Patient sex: M
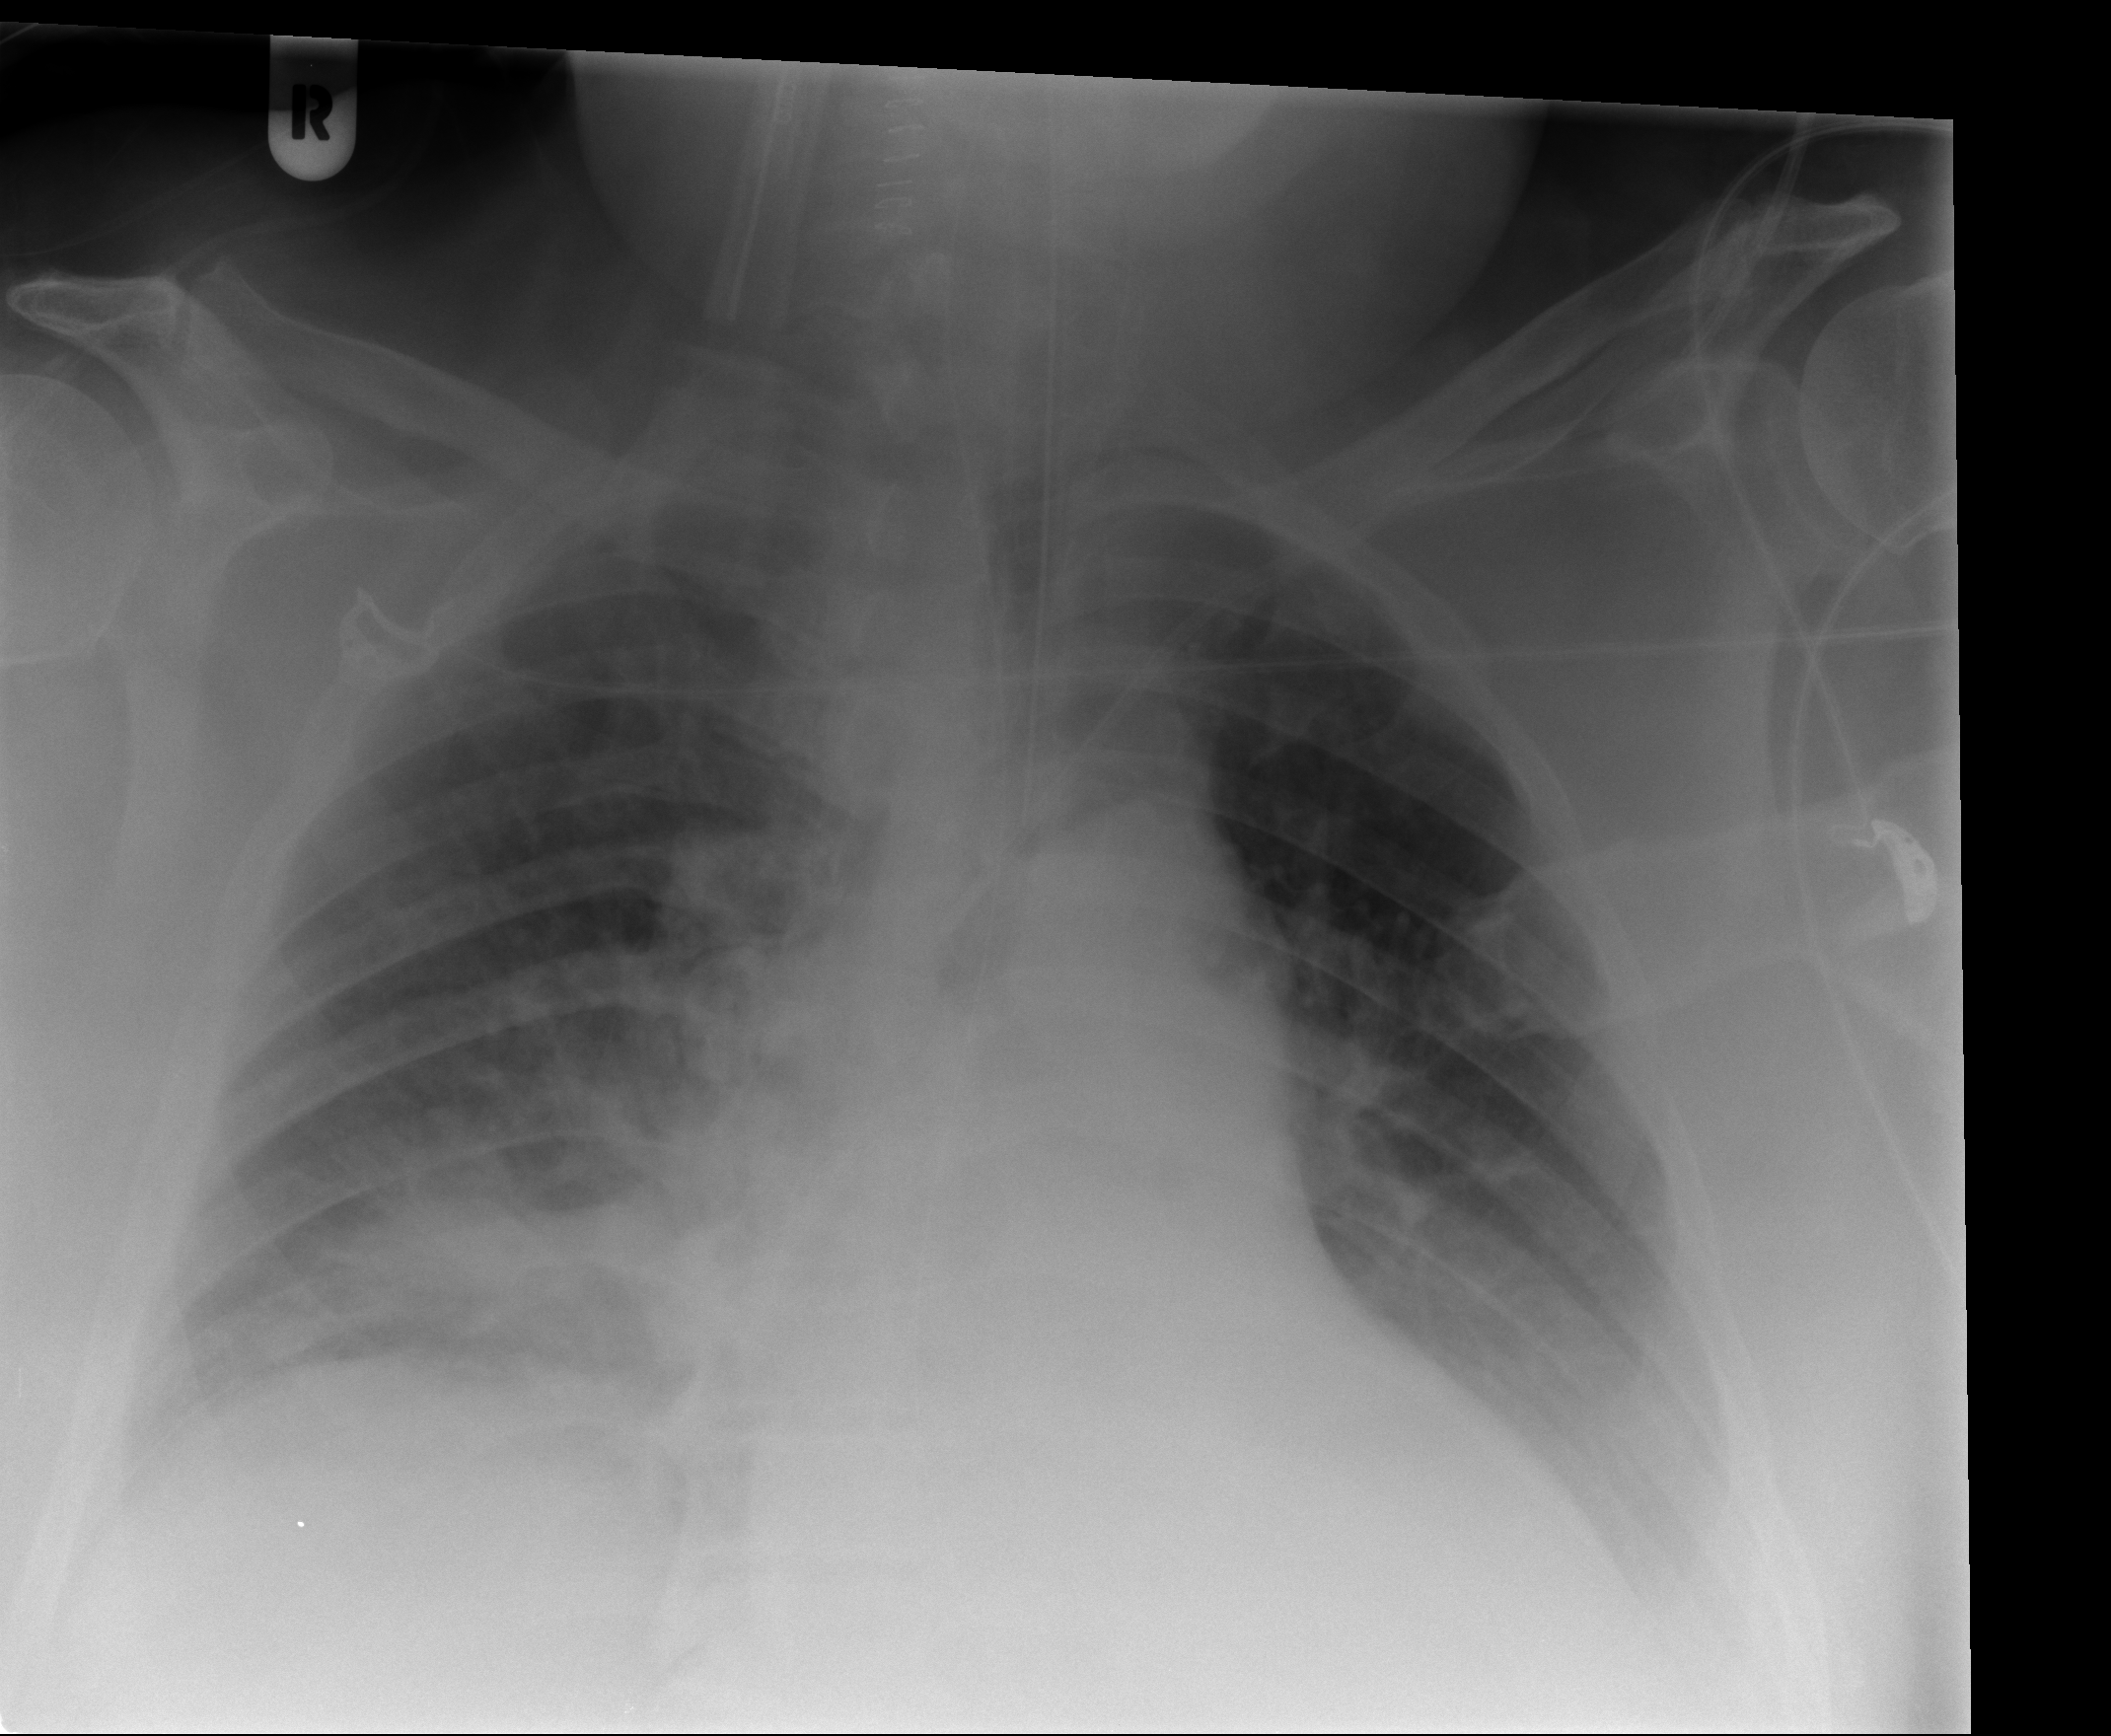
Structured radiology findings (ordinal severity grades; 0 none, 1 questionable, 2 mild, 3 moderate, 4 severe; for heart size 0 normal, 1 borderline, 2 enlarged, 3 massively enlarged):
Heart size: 1
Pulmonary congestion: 1
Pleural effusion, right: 1
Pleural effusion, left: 1
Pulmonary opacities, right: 3
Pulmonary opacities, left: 0
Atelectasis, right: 2
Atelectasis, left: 2